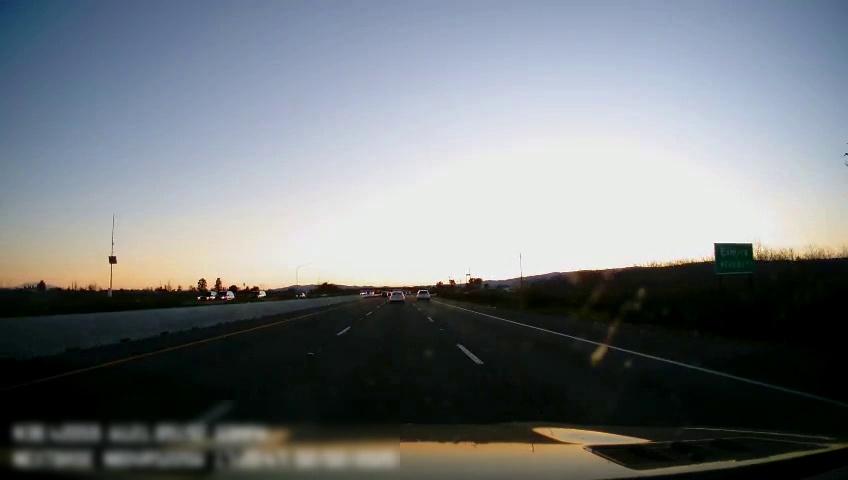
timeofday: Day
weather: Sunny
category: Drivable Space
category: Vehicles | Car
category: Vehicles | SUV
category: Vehicles | Car
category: Vehicles | SUV
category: Vehicles | Van
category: Lanes | Current Lane
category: Lanes | Current Lane
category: Lanes | Alternate Lane
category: Lanes | Alternate Lane
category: Traffic | Signs